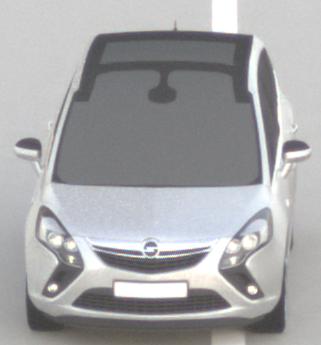
Make: Opel
Model: Zafira Tourer 1.8
Detailed model: Zafira (C) Tourer
Model produced from: 2012/01
Model produced until: 2015/06
Doors: 5
Color: white
Road condition: dry road
Daytime: sunrise or sunset
Contrast: low contrast